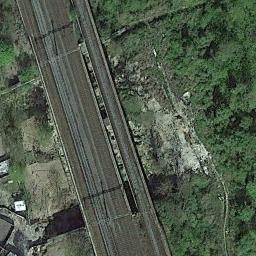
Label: railway